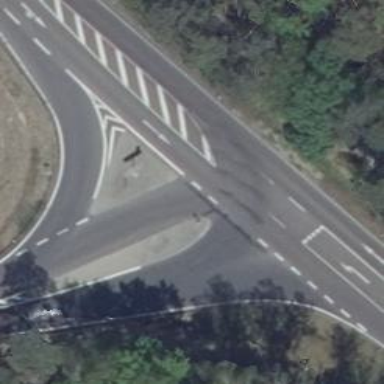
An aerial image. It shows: Primary road with asphalt surface.